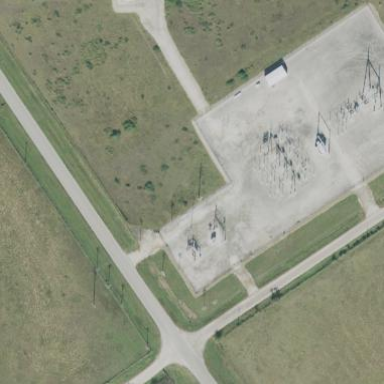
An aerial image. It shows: Fenced power substation at the transmission level.